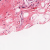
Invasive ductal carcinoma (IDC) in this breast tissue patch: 0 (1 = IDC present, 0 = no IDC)